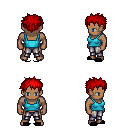
a pixel art fantasy rpg character, male body template, human, dark skin, teal pirate shirt, metal pants, red bedhead hairstyle, black slippers, four views (front, back, left, right), 2x2 character sprite sheet, small pixel art, hard edges, no anti-aliasing